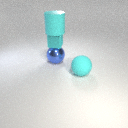
large blue metal sphere to the left of large cyan rubber sphere